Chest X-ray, PA view. Patient: 56 years old, sex F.
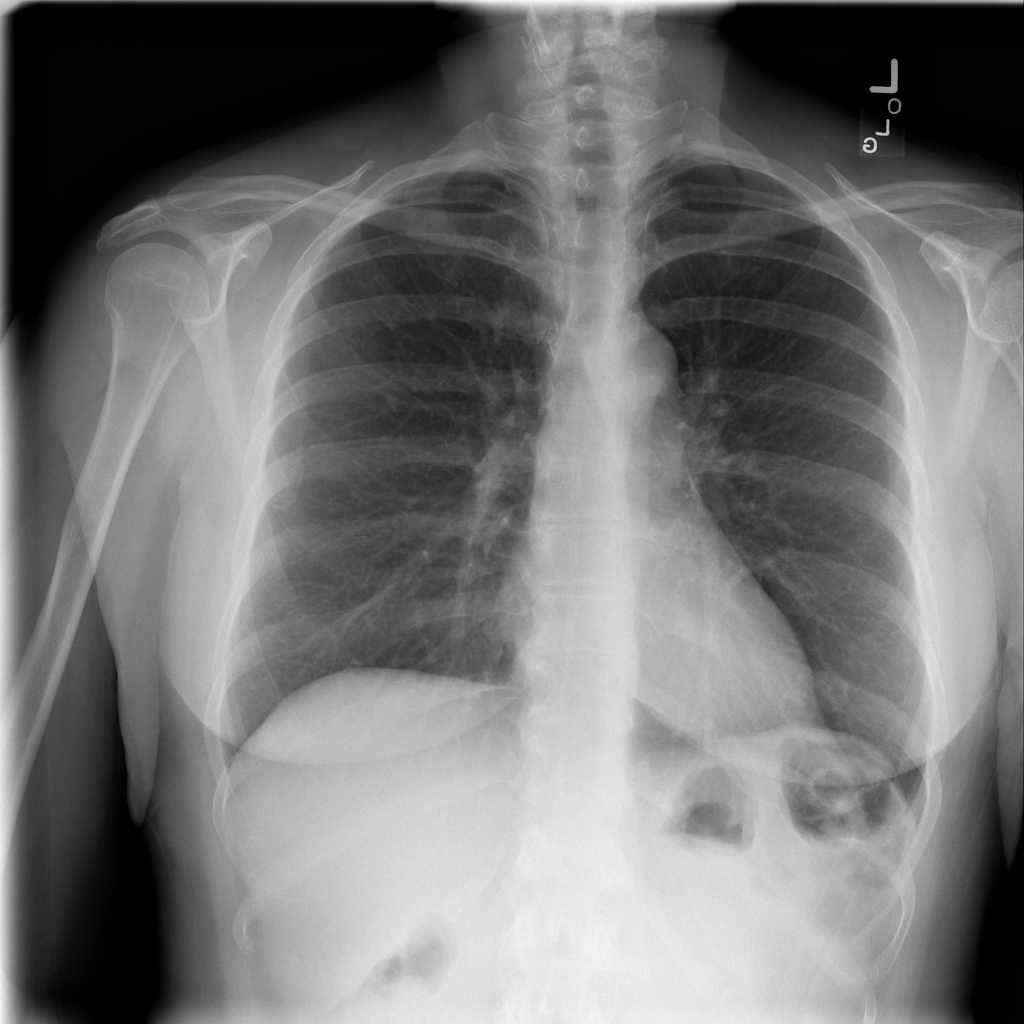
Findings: Infiltration